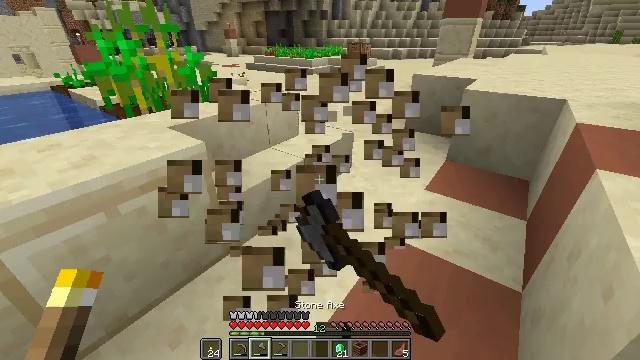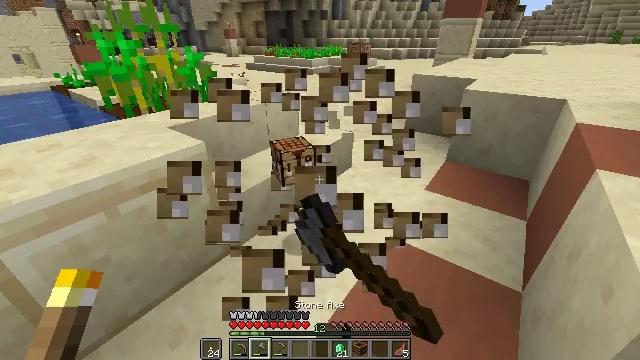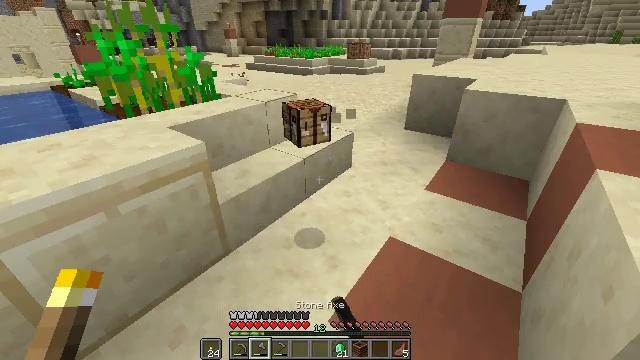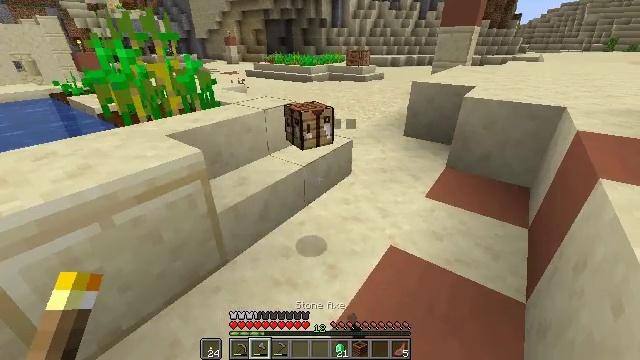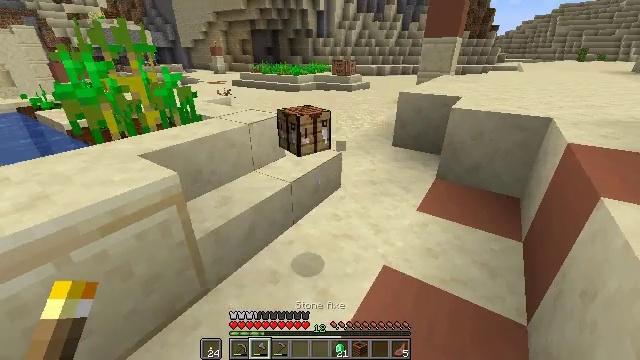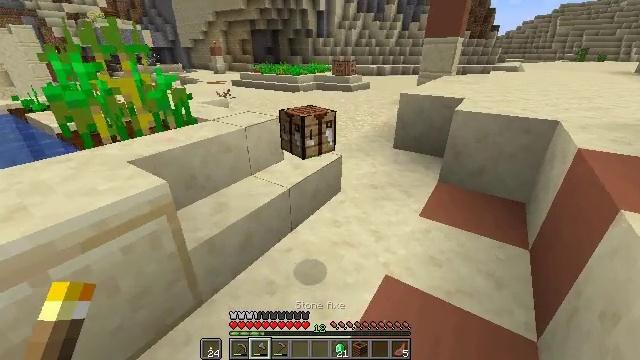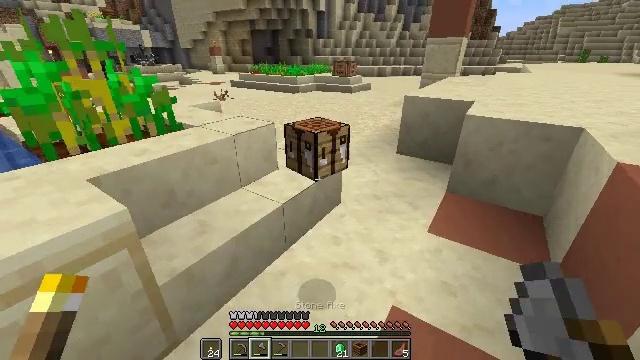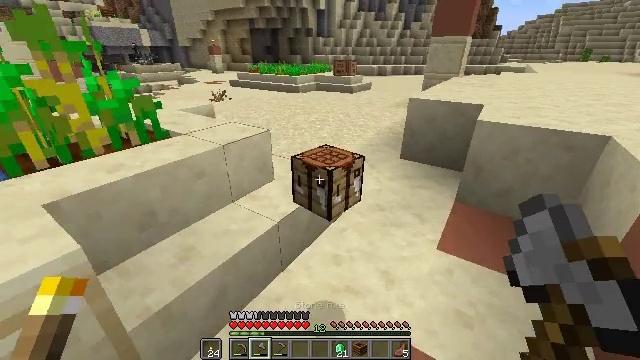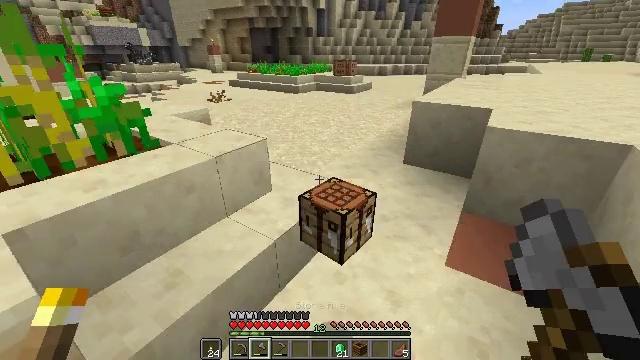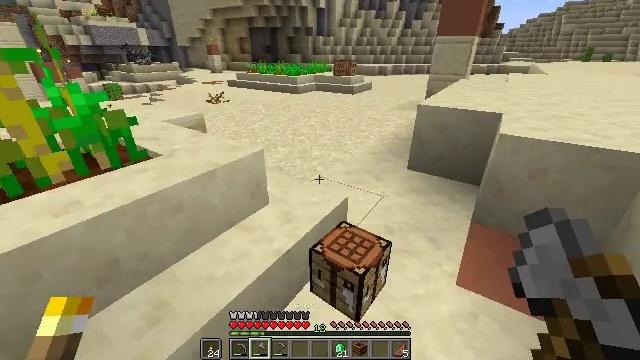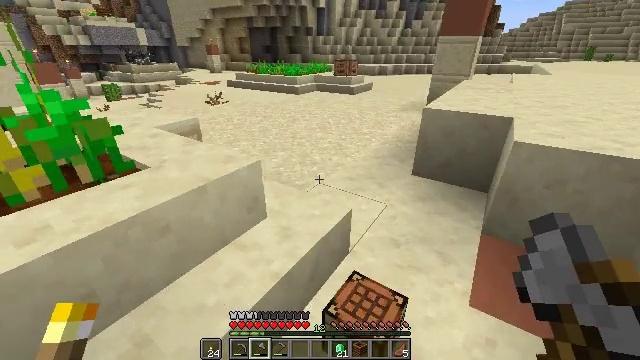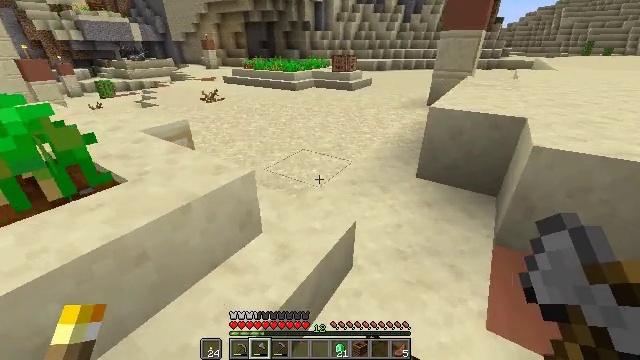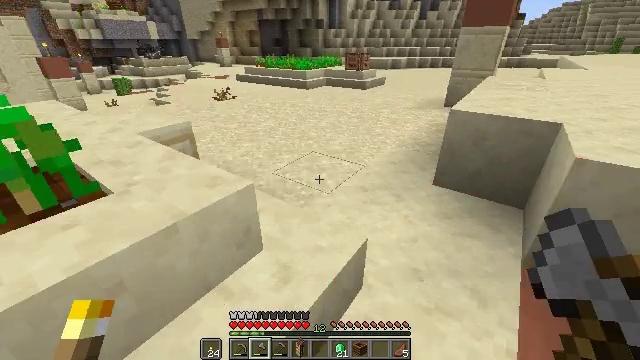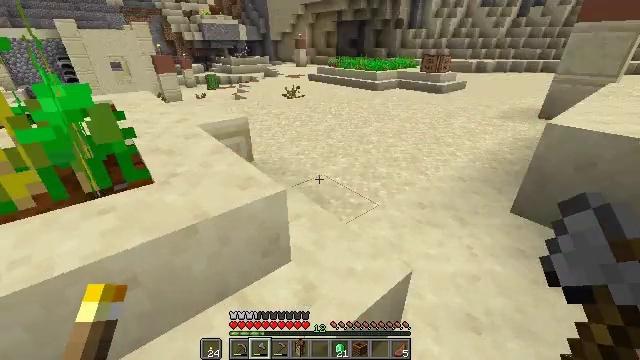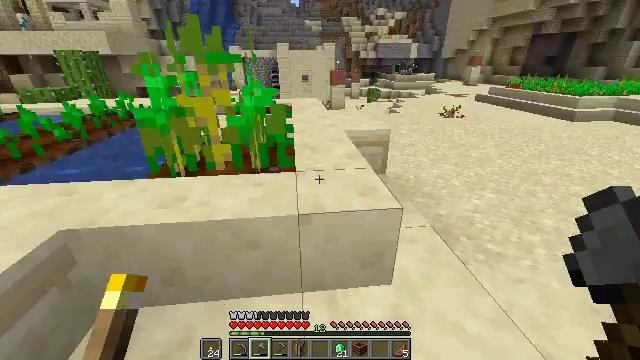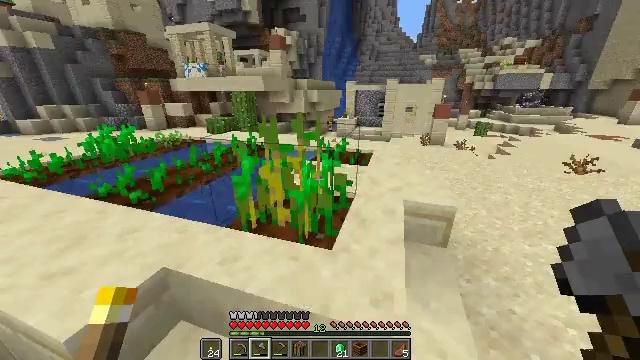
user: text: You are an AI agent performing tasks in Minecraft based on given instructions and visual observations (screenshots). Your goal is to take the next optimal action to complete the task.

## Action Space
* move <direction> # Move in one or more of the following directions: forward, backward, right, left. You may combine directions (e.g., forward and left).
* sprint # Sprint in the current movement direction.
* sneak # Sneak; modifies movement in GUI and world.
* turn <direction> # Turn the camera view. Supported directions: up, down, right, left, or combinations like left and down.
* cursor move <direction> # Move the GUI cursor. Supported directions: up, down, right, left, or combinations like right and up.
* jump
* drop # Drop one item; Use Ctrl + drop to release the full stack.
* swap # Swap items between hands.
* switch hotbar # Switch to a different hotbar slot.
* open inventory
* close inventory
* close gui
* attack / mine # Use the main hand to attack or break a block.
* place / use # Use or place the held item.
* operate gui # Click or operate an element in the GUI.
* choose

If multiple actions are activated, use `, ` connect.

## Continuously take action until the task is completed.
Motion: motion action
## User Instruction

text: Get wheat from the farmland.
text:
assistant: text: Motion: attack / mine
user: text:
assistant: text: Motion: no_op
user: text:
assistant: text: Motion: move forward, turn up
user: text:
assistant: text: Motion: move forward, turn right and up
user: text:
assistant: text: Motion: move forward
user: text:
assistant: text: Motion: move forward
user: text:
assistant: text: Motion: move forward
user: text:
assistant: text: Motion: move forward
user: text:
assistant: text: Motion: move forward
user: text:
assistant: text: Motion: move forward
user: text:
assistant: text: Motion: move forward
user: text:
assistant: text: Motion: move forward and move right, turn left
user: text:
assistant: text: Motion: move forward and move right, sprint, turn left
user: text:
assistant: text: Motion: move forward and move right, sprint, turn left and up
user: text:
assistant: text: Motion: move forward and move right, sprint, turn left and up
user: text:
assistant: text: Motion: move forward and move right, sprint, turn left and up
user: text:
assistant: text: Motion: move forward and move right, sprint, turn left
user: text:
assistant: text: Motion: move forward
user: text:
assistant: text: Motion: no_op
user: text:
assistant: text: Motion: no_op
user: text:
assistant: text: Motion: no_op
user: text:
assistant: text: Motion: no_op
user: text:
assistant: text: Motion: no_op
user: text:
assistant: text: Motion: no_op
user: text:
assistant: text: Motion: no_op
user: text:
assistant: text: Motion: no_op
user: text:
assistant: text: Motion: turn down
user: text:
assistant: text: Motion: turn left and down
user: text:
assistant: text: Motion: turn left and down
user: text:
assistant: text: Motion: turn left and down